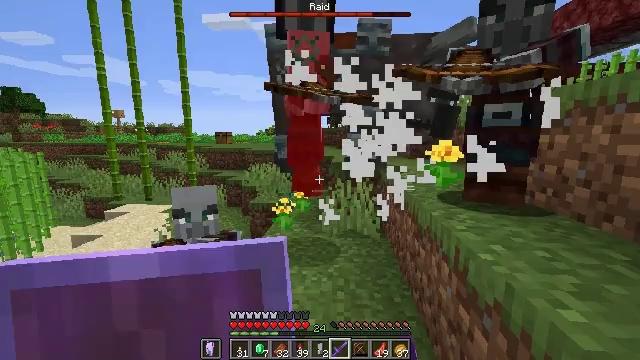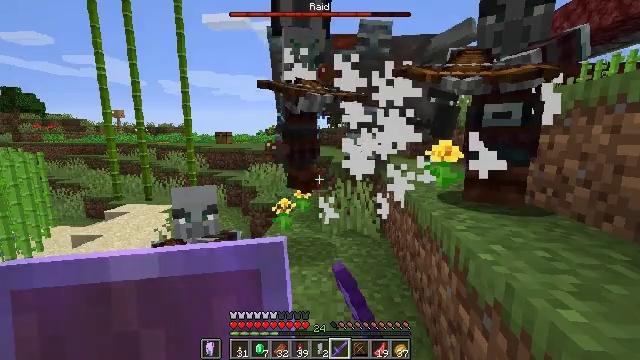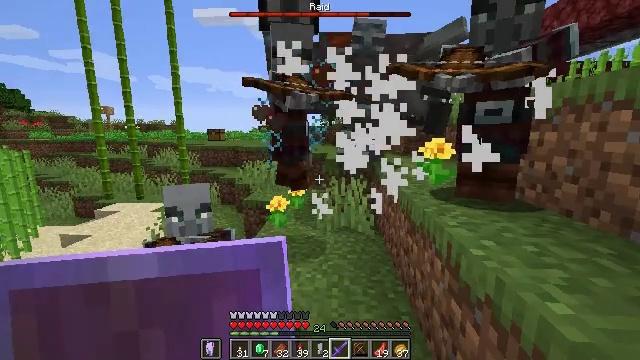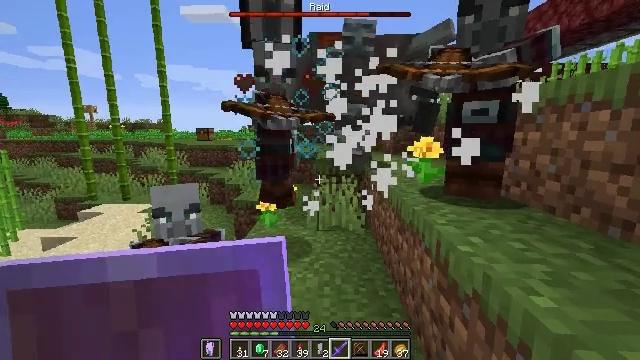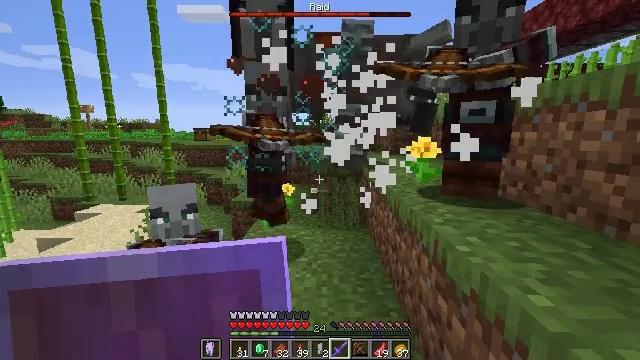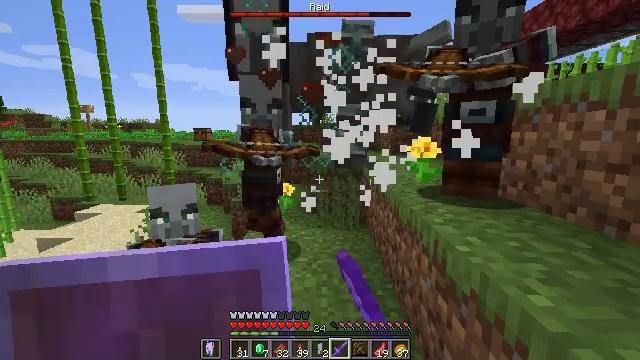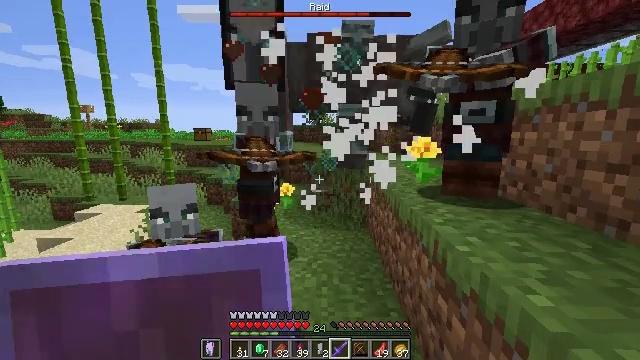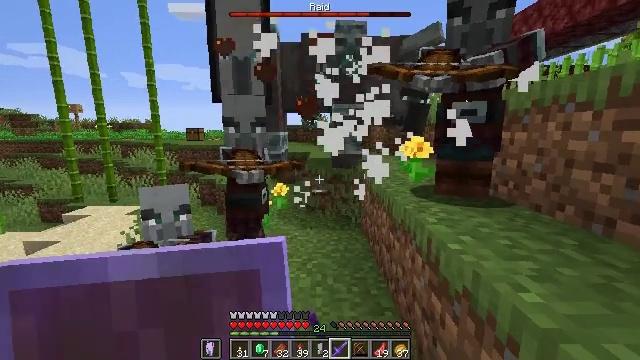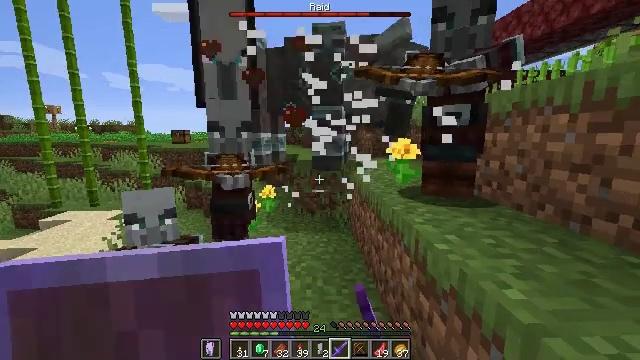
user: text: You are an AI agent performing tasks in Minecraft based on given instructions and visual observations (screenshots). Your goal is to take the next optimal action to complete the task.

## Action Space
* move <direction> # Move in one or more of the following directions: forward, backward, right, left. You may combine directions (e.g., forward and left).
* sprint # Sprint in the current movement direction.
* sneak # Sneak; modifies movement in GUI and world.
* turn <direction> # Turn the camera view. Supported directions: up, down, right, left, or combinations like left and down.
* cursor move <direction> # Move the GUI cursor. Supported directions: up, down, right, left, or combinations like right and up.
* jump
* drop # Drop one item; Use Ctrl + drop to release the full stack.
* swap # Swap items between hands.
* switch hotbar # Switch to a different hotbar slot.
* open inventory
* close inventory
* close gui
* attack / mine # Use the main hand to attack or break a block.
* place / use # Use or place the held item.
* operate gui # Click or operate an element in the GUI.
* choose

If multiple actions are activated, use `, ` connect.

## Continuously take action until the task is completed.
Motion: motion action
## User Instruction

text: Clear the ground by mining grass.
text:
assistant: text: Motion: attack / mine
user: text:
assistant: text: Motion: turn right, attack / mine
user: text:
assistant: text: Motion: turn right
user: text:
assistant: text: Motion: attack / mine
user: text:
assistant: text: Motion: attack / mine
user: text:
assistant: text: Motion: attack / mine
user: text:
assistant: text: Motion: turn right
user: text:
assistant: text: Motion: turn right
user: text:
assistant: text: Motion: no_op